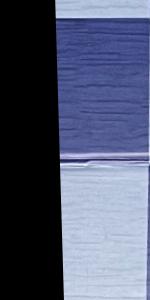
Label: Empty